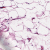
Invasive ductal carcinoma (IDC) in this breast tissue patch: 0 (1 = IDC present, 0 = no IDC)